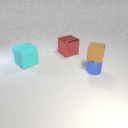
small blue metal cylinder below small brown rubber cube